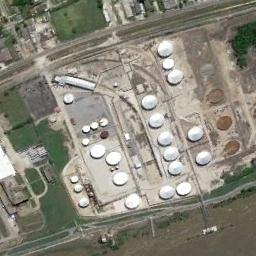
Label: storage tanks